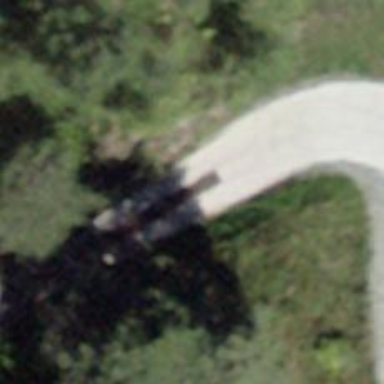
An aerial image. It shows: Service road with excellent visibility. The unpaved road has grade1 tracktype.